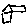
Label: house